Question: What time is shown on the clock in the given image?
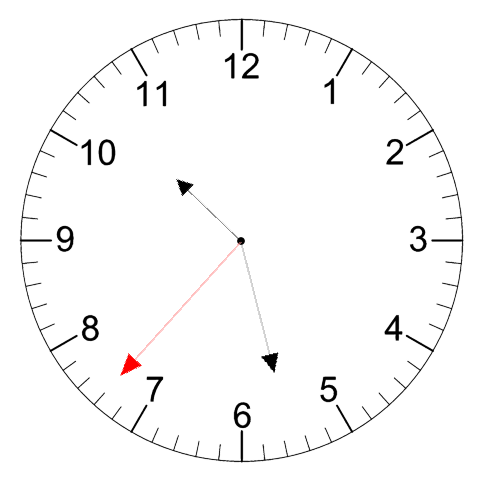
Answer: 10:27:37